Question: I followed the <URL> to enable custom SQL Parameters, but I wasn't able to get them to work.
I'm using the current version 8.0.3

Any idea what the problem could be?
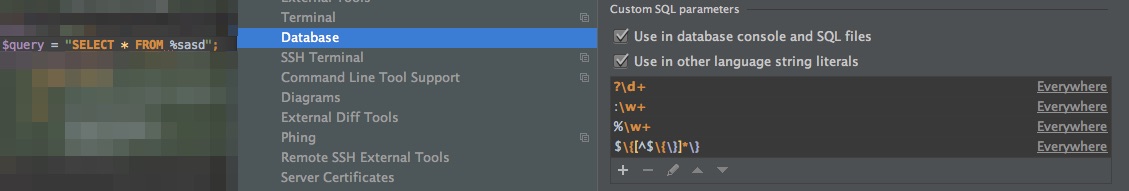
Answer: My first RegEx in the list was '?\d+' which broke all the others. I had to escape the '?'. The correct RegEx is '\?\d+'.